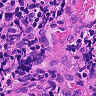
Metastatic tissue present: no